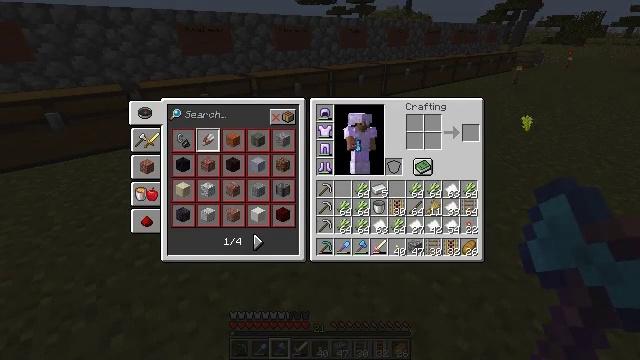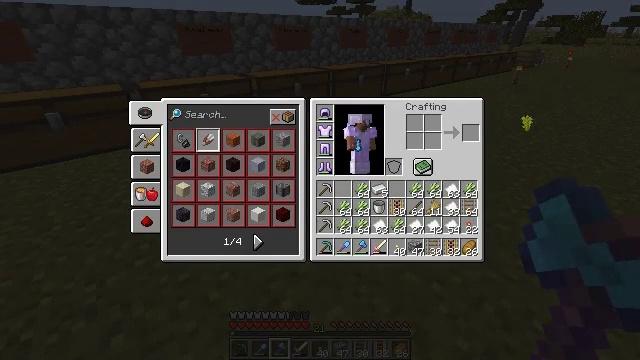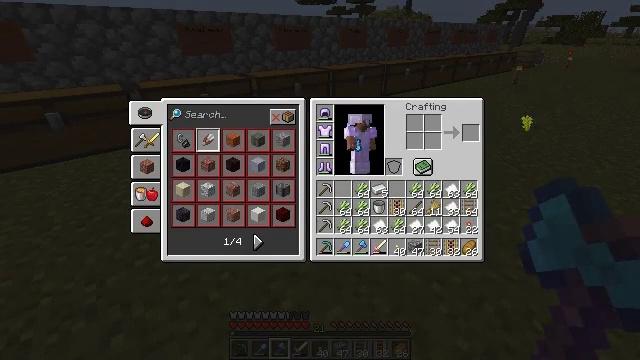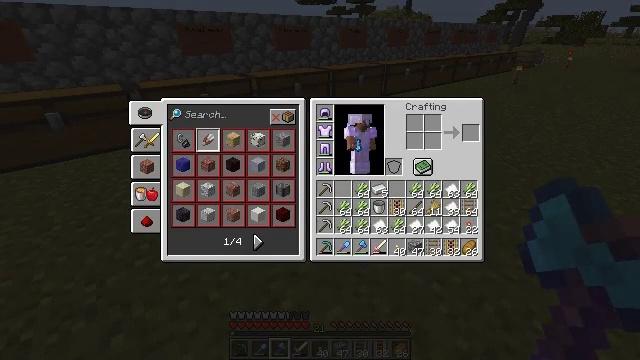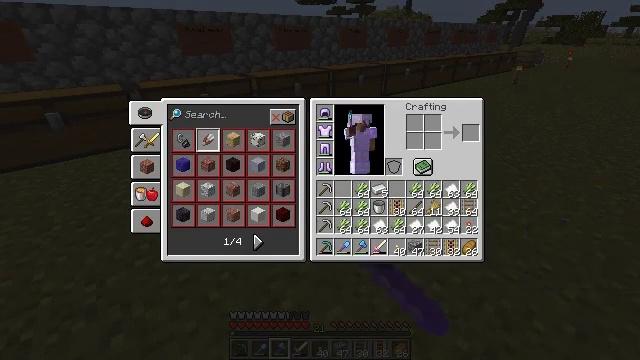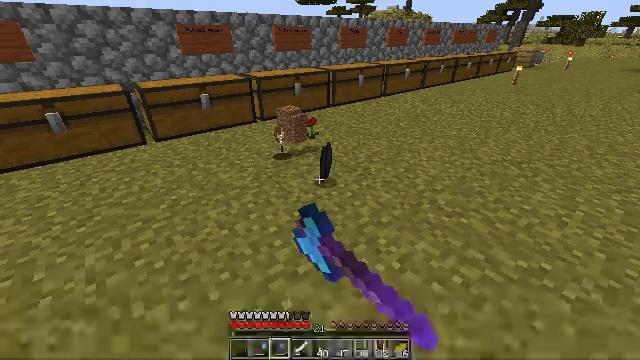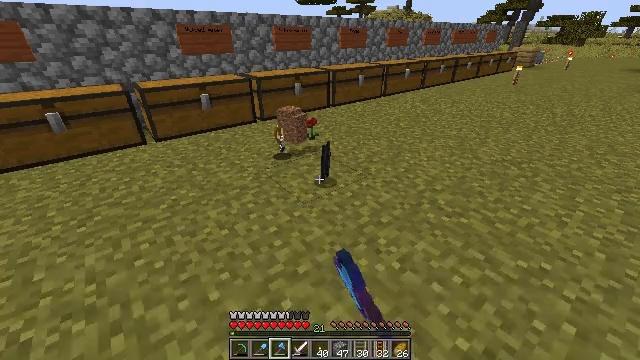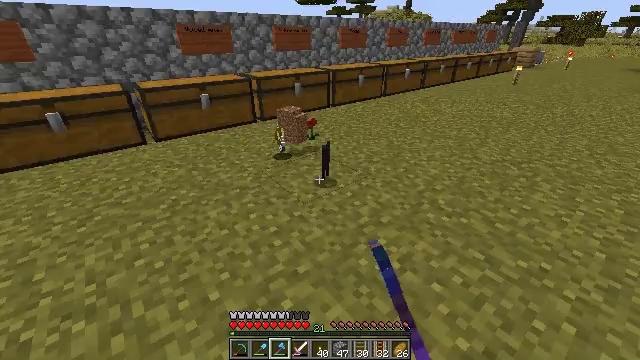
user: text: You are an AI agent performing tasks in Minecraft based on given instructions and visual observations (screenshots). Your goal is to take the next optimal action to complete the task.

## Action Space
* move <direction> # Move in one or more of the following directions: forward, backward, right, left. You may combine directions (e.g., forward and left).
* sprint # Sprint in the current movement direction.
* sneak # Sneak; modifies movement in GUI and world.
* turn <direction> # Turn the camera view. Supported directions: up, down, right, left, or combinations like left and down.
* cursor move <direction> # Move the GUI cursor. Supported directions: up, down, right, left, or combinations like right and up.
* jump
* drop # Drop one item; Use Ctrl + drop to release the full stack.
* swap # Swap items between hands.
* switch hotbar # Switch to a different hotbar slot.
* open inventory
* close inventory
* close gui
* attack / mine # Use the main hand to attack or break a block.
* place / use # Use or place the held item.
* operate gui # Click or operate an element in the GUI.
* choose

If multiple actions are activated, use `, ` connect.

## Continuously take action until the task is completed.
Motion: motion action
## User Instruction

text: Remove an acacia sapling from the inventory.
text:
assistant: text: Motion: operate gui
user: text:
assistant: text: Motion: operate gui
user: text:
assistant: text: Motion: no_op
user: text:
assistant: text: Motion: no_op
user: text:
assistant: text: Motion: no_op
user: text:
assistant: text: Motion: no_op
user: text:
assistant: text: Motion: no_op
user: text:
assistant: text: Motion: no_op